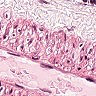
Metastatic tissue present: no